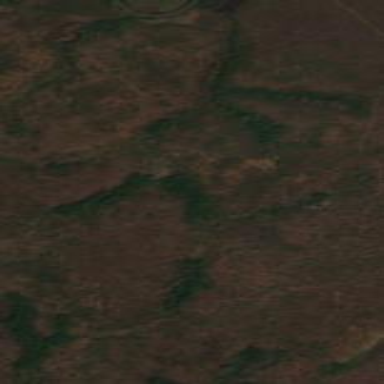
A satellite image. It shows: Forest area.